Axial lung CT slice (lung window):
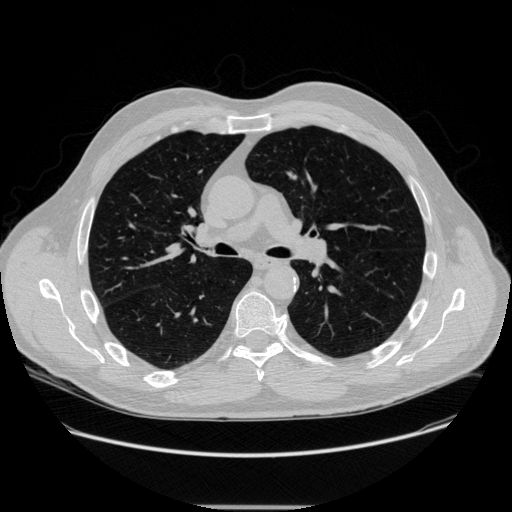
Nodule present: no